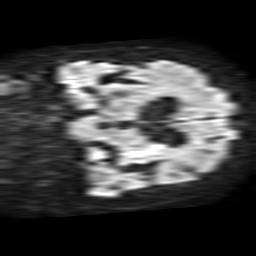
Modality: TRACE
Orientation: coronal
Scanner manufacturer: philips
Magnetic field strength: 1.5 T
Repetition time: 3.406 s
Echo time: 0.06922 s